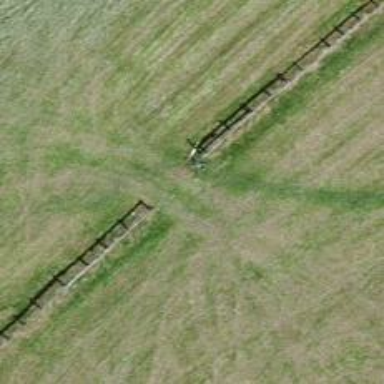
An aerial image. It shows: Grass path.